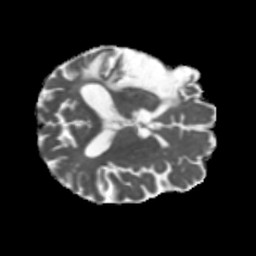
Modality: MD
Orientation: axial
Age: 71
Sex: male
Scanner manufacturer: siemens
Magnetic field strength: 3 T
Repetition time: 5.47 s
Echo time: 0.0854 s